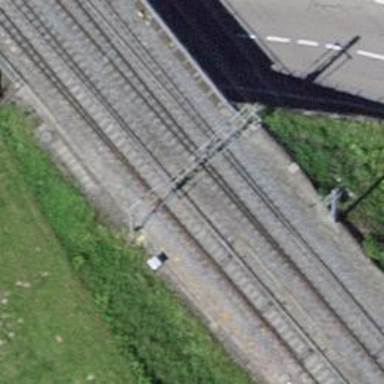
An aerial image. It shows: Railway switch.